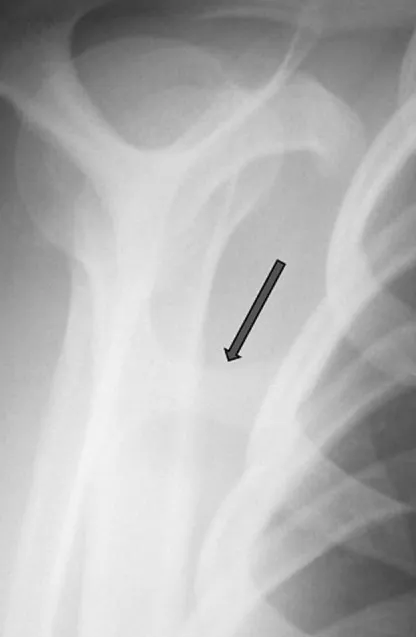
standard radiography showing a pedunculated bony structure extruding from the right scapula.
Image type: radiology (x_ray)